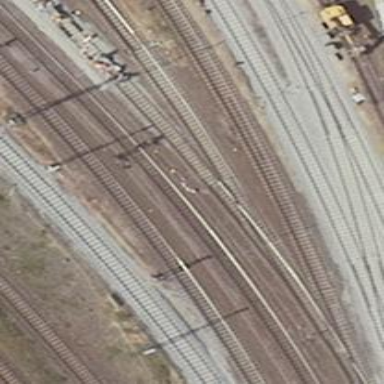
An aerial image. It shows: Rail siding with electrified contact lines for trains.